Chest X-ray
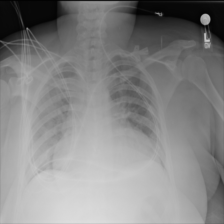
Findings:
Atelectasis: negative
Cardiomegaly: negative
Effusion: negative
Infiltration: negative
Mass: negative
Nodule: negative
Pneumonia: negative
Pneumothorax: negative
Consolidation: negative
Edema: positive
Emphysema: negative
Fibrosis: negative
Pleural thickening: negative
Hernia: negative